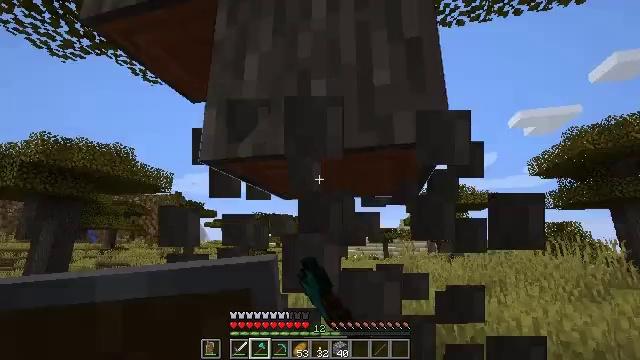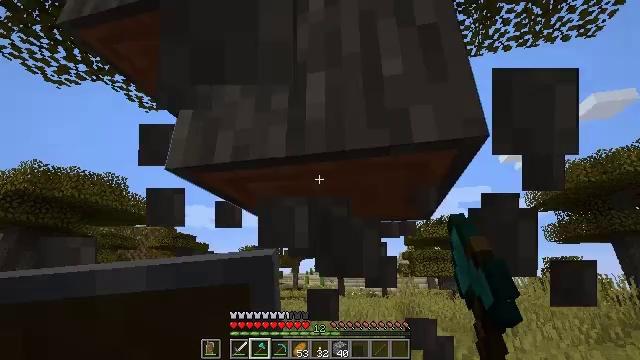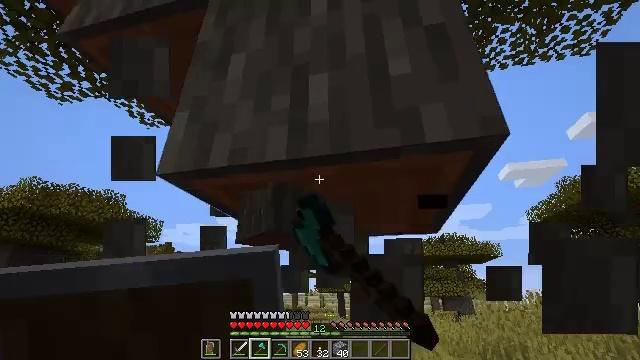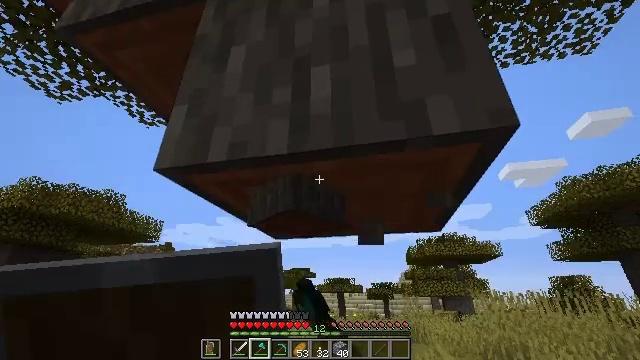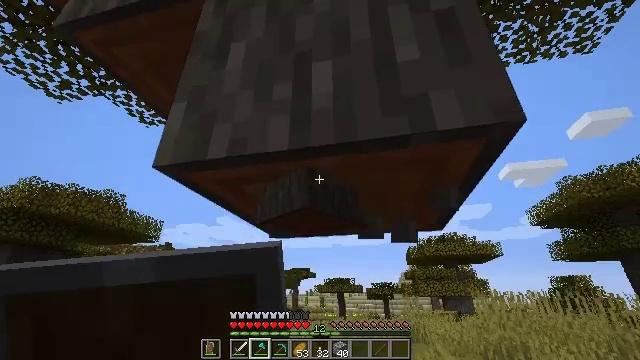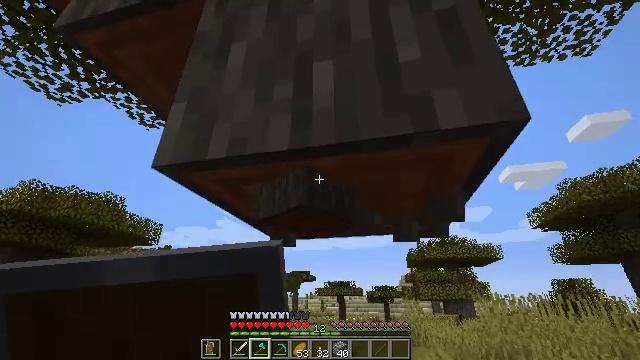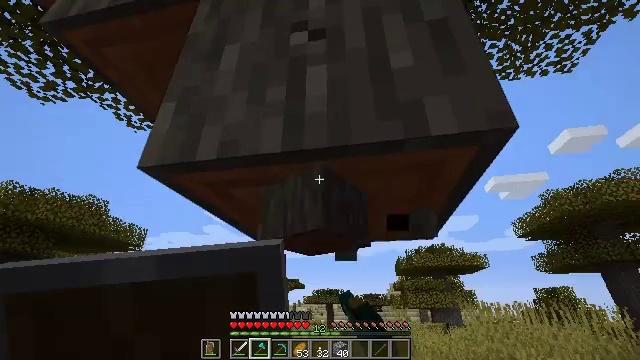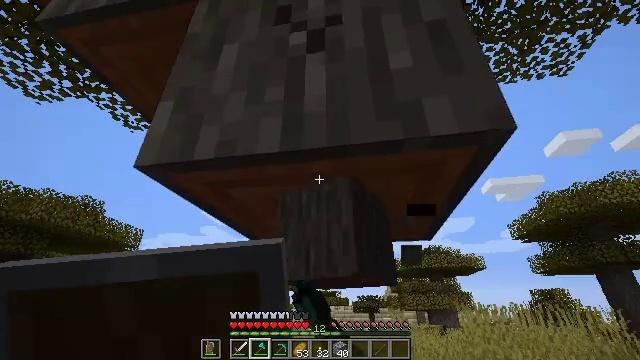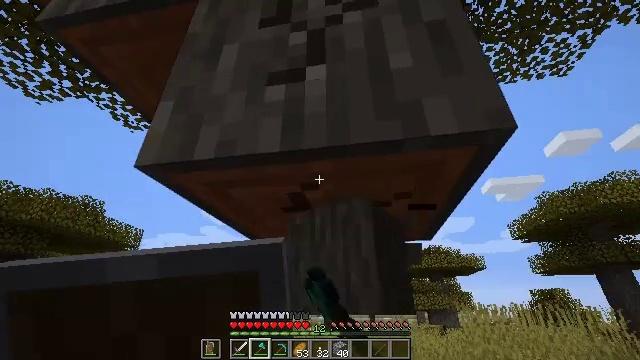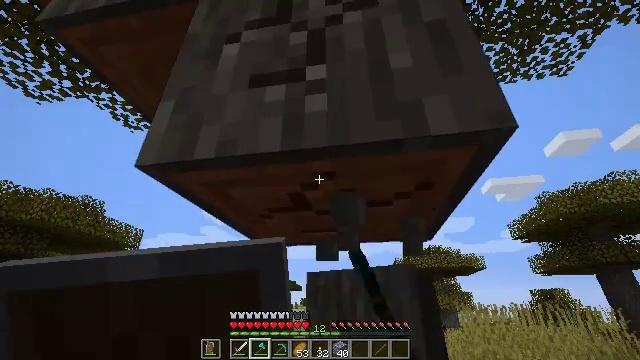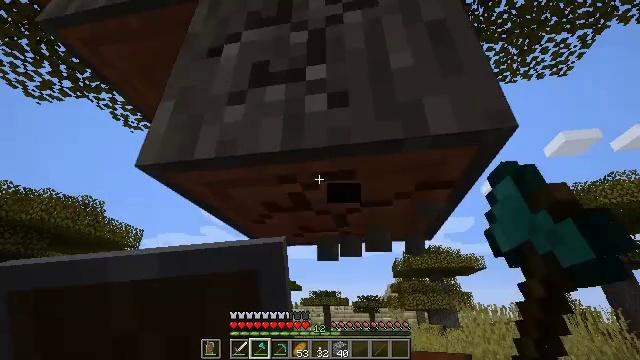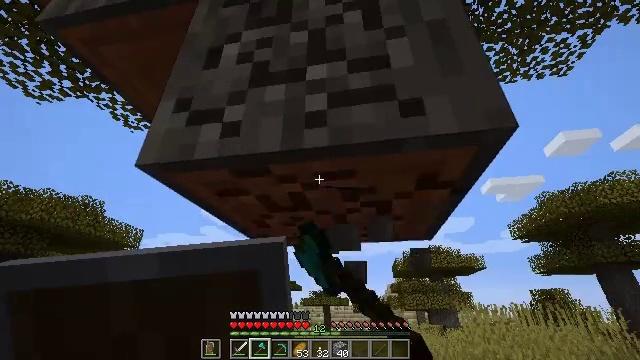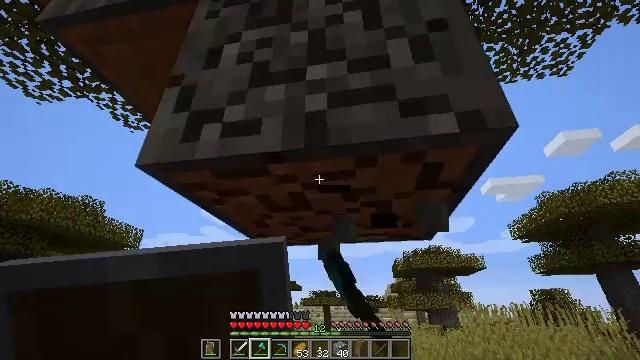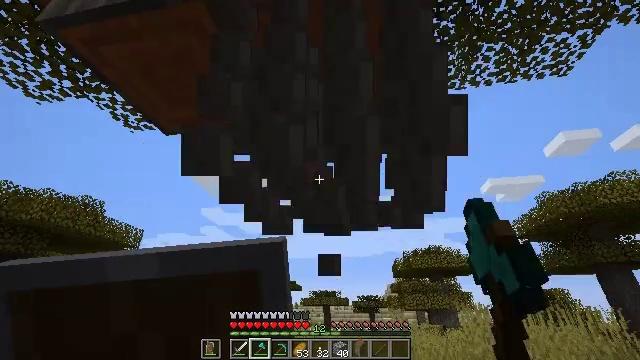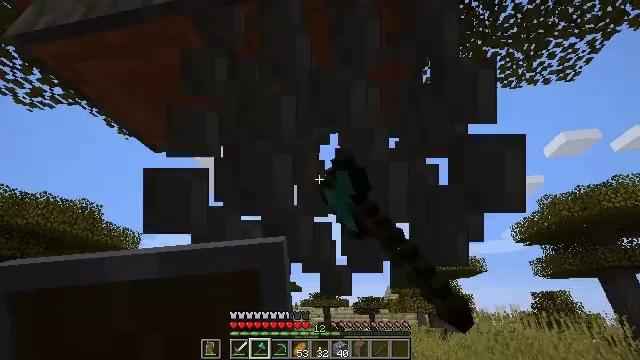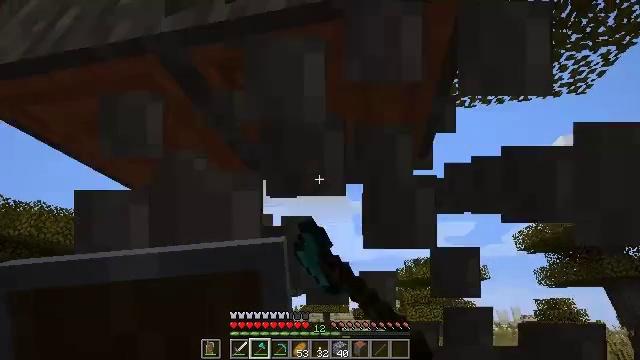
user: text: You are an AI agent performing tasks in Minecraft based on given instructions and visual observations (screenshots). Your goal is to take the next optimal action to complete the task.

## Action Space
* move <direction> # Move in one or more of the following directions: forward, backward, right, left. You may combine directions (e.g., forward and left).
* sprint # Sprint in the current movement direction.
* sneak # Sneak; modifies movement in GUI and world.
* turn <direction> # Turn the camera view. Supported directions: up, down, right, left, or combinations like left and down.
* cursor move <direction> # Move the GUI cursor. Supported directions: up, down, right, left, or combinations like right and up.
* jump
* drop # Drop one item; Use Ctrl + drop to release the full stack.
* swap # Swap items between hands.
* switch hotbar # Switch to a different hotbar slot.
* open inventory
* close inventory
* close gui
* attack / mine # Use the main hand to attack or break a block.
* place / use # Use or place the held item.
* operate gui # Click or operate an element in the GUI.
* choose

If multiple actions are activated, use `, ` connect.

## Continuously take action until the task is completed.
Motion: motion action
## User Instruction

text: Gather the acacia log for building.
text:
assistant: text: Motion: turn up, attack / mine
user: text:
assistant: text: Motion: turn up, attack / mine
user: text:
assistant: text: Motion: attack / mine
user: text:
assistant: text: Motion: attack / mine
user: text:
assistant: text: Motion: attack / mine
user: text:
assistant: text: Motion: turn right and up, attack / mine
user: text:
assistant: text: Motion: attack / mine
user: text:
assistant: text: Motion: attack / mine
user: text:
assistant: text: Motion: attack / mine
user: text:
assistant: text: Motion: attack / mine
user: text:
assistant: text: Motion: attack / mine
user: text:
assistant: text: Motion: attack / mine
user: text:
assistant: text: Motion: attack / mine
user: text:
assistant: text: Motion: move forward, attack / mine, jump
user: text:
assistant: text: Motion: move forward, attack / mine, jump
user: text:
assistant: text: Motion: move forward, turn up, attack / mine, jump
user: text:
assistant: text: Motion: move forward, turn up, attack / mine, jump
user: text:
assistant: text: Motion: move forward, sneak, turn up, attack / mine
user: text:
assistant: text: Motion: move forward, sneak, turn up, attack / mine
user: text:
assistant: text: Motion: move forward, sneak, turn up, attack / mine
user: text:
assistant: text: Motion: sneak, turn up, attack / mine
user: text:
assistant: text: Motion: sneak, turn up, attack / mine
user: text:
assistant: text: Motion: sneak, turn up, attack / mine
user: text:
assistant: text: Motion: sneak, attack / mine
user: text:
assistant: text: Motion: sneak, attack / mine
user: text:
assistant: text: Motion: sneak, attack / mine
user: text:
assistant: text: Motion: sneak, turn left, attack / mine
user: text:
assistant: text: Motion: sneak, turn left, attack / mine
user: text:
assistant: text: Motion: sneak, turn left, attack / mine
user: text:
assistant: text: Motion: move forward, sneak, turn left, attack / mine